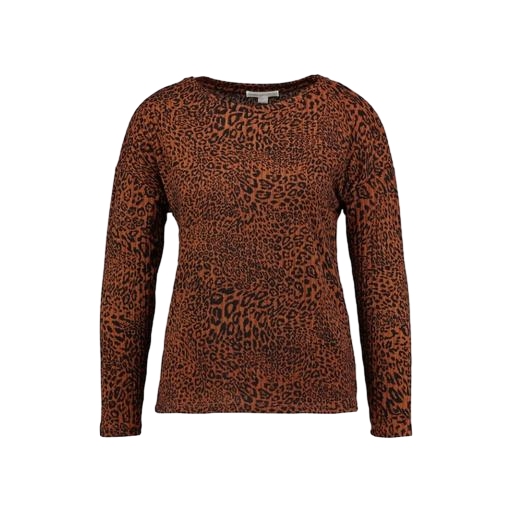
long sleeve cheetah pattern, multicolor vero moda rust high neck blouse, cheetah brown shirt, white background